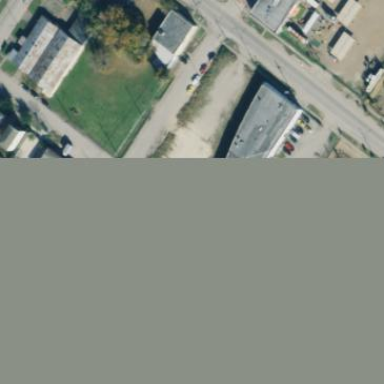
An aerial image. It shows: Wholesale shop building.